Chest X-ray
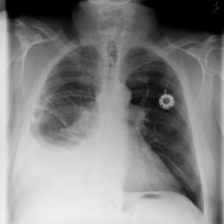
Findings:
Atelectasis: negative
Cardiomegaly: negative
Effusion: positive
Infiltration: negative
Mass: negative
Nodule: negative
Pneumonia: negative
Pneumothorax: negative
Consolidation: negative
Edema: negative
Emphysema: negative
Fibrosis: negative
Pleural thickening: negative
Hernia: negative